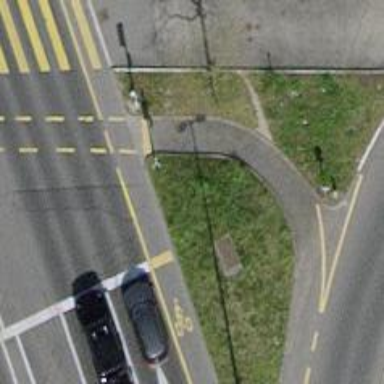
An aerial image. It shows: Road with traffic signals.